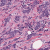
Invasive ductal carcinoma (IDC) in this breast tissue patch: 1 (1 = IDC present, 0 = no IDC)